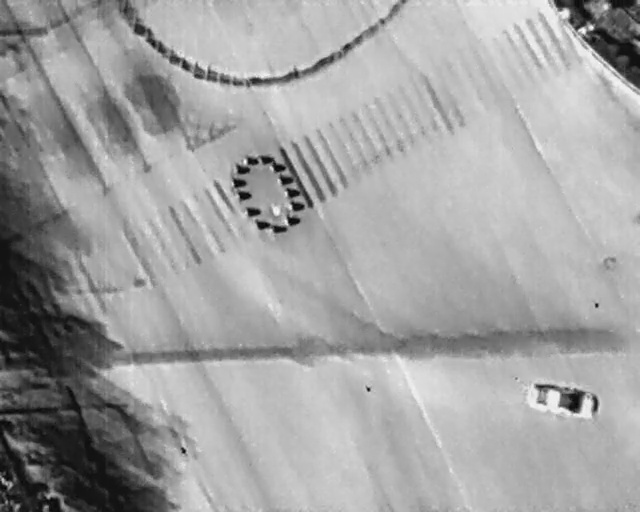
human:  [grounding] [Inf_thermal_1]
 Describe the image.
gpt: In the satellite image, there is  <ref>1 medium car </ref> <box>[[85, 71, 90, 85, 11]]</box> located at bottom right.